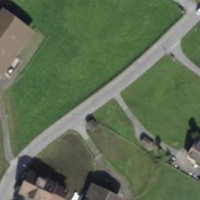
EUNIS habitat code: 24
Species observed at this site:
Aphantopus hyperantus
Ajuga reptans